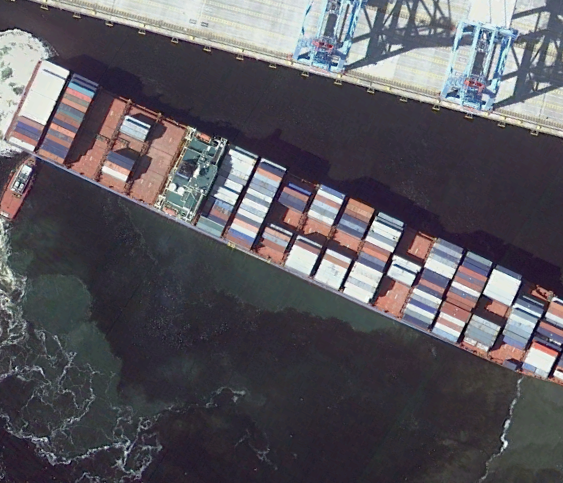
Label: Container_ship